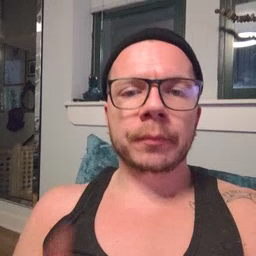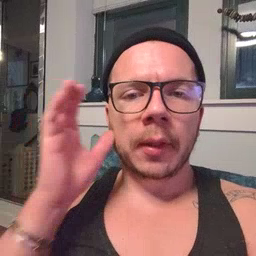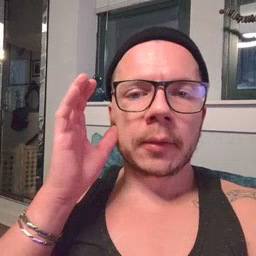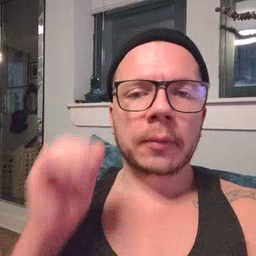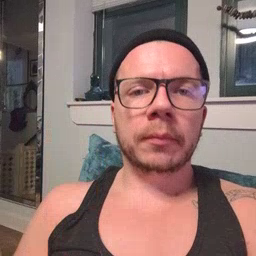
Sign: listen